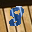
Label: 8